Question: What is the color of the ball at (2, 4, 3)? The answer is the name of the color, with the first letter capitalized. You can choose an answer from Red, Green, Orange, Cyan, Purple, Blue and Yellow.
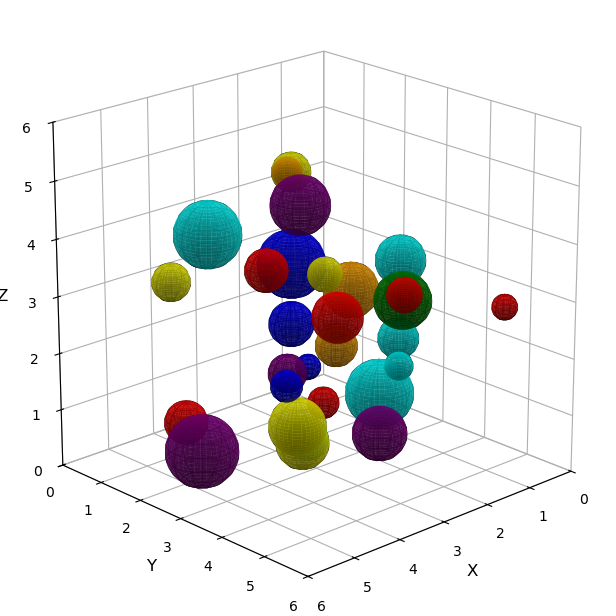
Answer: Green